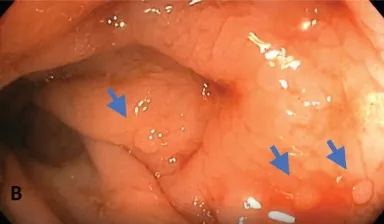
Representative images from the colonoscopy. (b): Normal colonic mucosa beyond the mass with noted colonic polyps shown in blue arrows.
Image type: endoscopy (gi_endoscopy)